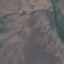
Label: HerbaceousVegetation